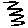
Label: zigzag